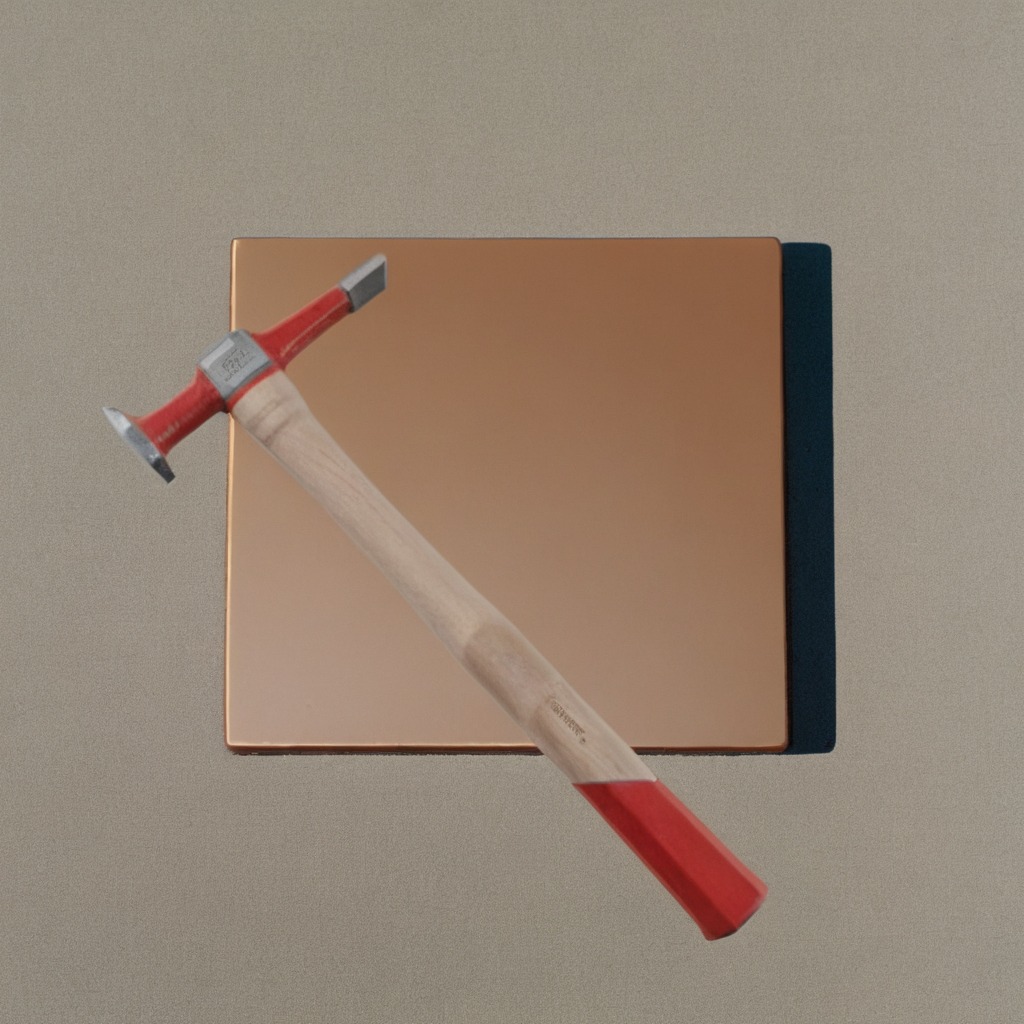
A hammer lies on the table.